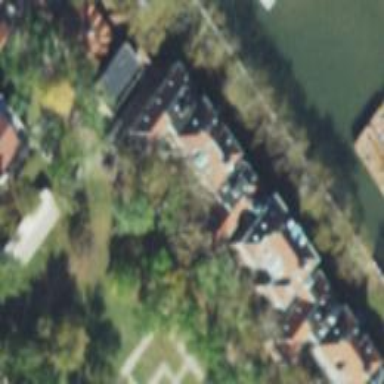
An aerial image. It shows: Hospital building.